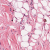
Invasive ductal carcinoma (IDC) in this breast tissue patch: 0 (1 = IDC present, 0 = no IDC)